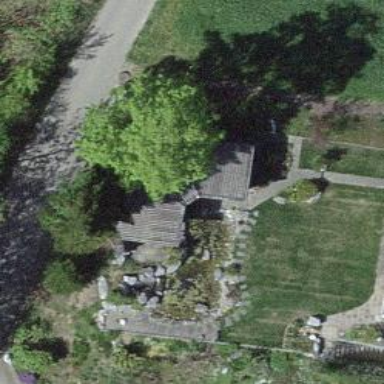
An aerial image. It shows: Shed.